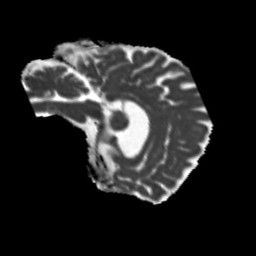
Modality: MD
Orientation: sagittal
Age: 68
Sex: male
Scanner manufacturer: siemens
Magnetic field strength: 3 T
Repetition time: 5.25 s
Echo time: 0.08 s